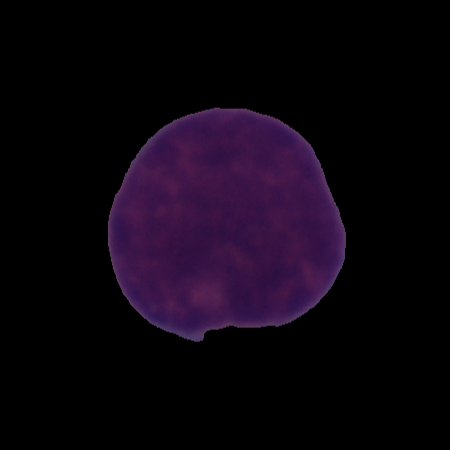
Label: cancer